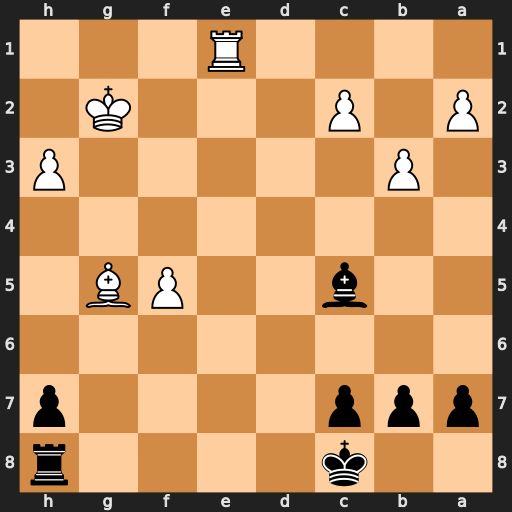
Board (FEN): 2k4r/ppp4p/8/2b2PB1/8/1P5P/P1P3K1/4R3
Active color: b
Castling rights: -
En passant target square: -
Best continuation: Rg8 h4 h6